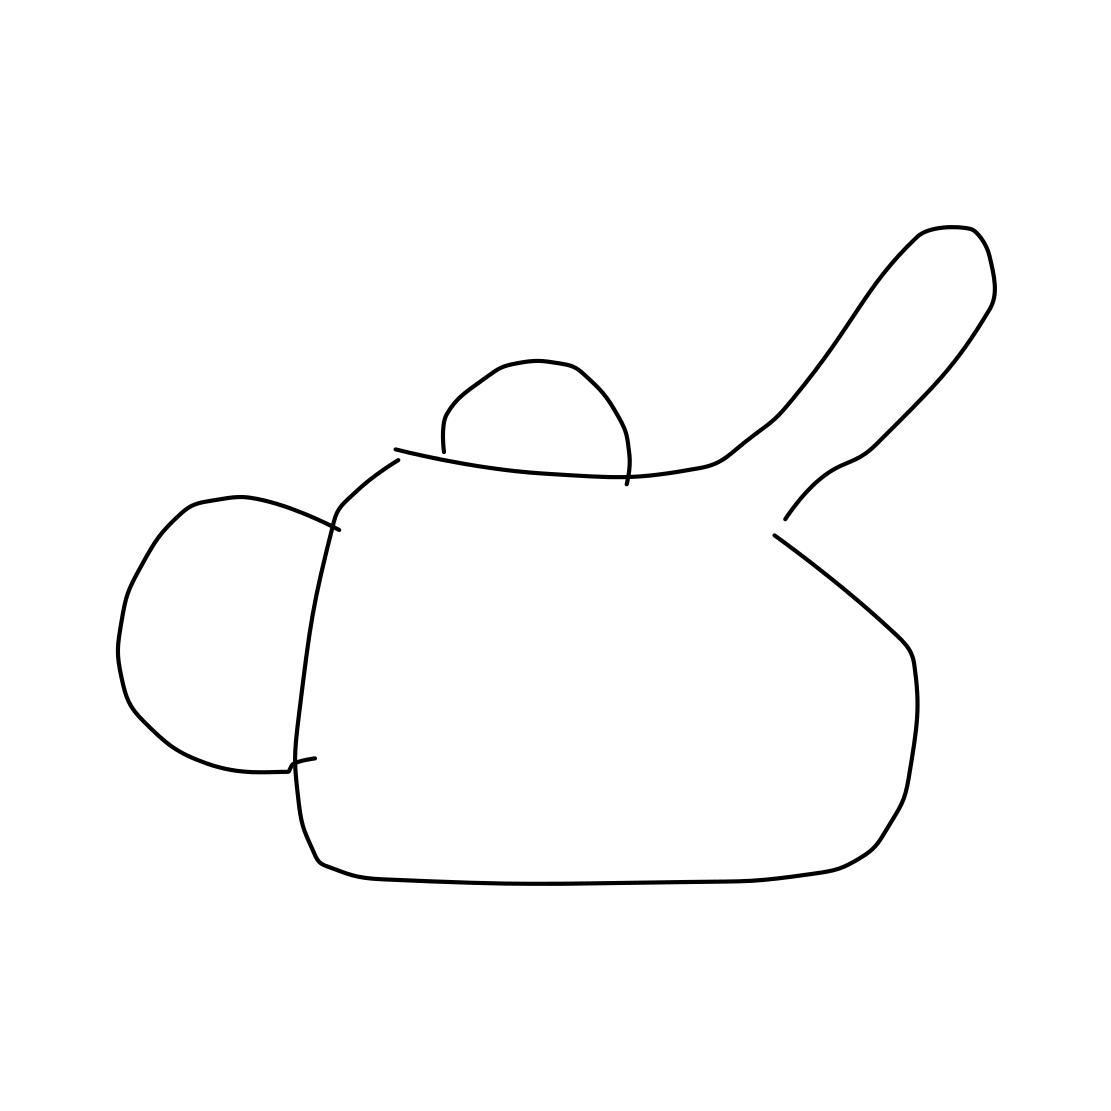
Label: teapot